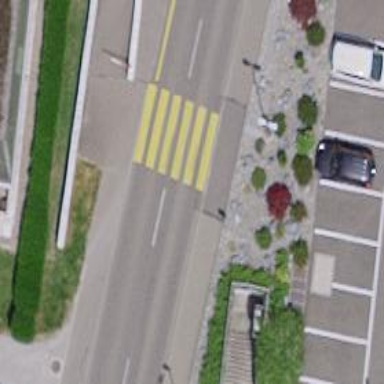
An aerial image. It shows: Uncontrolled zebra crossing on the road.